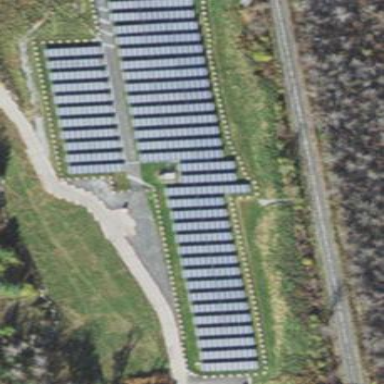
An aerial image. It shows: Solar power plant with photovoltaic technology. The plant produces electricity and is surrounded by fence.